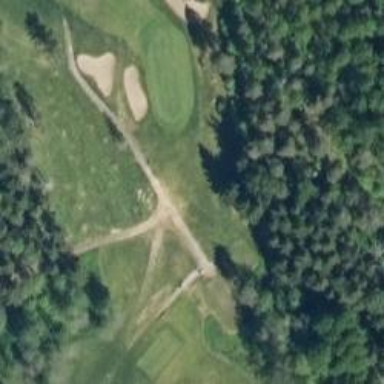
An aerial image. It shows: Golf tee.